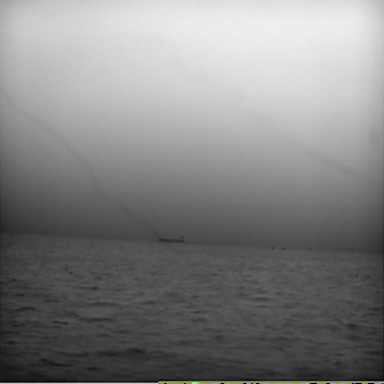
There is a liner in the infrared image.